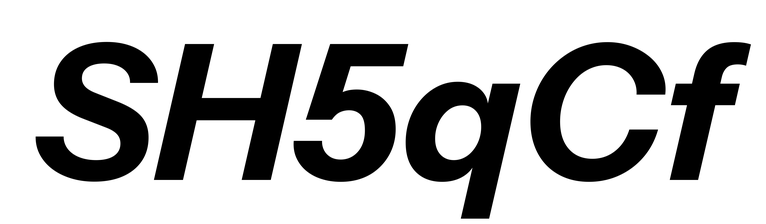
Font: InstrumentSans-Italic_Bold_Italic